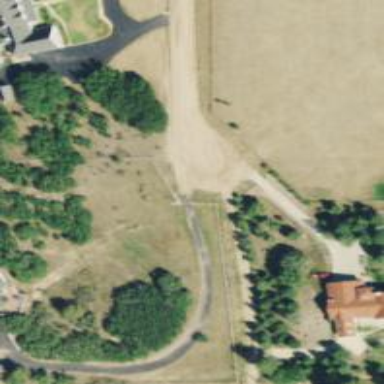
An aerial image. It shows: Turning circle on the road.